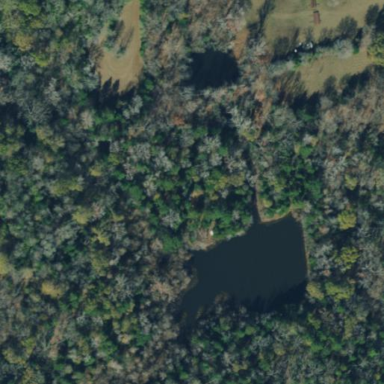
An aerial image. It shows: Pond surrounded by natural water.